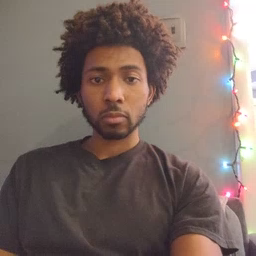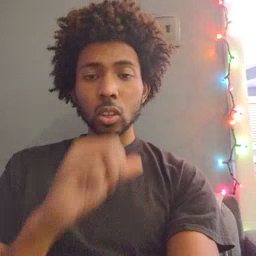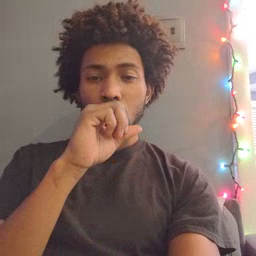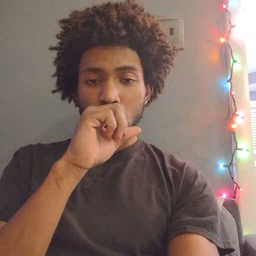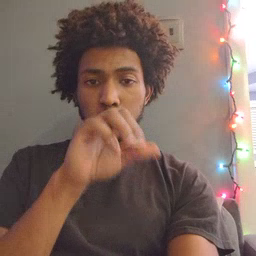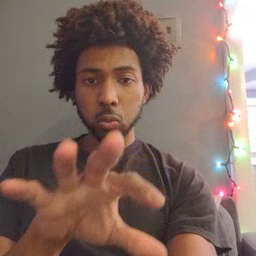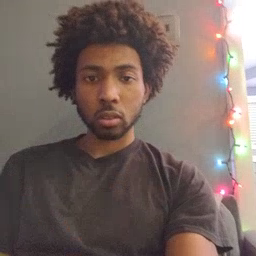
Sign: blow